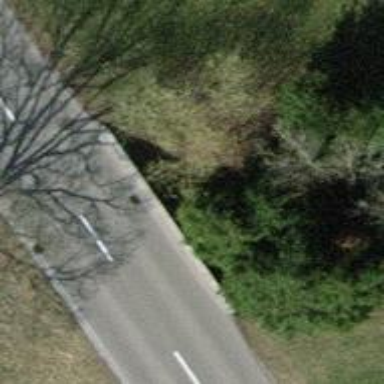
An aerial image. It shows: Culvert tunnel.